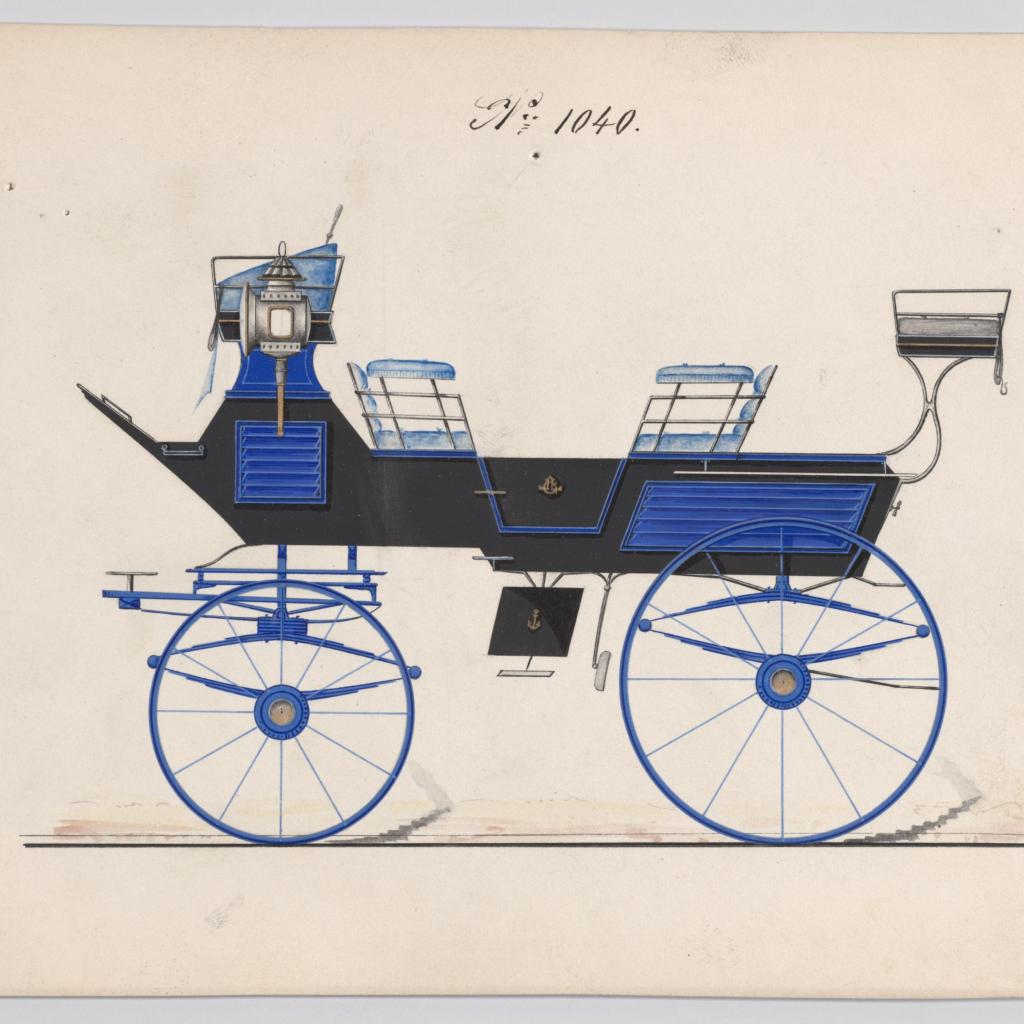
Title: Design for Break/Char-a-Banc, no. 1040
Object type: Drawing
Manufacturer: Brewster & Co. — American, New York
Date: ca. 1880
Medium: Pen and black ink, watercolor and gouache, with gum arabic and metallic ink
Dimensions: sheet: 6 3/8 x 8 7/16 in. (16.2 x 21.4 cm)
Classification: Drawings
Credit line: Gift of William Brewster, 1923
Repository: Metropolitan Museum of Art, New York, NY